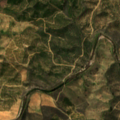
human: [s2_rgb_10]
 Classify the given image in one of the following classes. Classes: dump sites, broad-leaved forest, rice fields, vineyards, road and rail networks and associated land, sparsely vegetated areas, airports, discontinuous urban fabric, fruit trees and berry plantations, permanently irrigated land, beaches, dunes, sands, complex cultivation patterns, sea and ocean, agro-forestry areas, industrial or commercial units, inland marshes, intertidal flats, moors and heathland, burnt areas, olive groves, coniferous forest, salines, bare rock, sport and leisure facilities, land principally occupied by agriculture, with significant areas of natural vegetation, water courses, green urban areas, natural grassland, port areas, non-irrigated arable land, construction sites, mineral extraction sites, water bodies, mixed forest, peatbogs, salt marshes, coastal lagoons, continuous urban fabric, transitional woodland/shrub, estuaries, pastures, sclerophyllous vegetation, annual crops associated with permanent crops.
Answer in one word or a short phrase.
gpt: land principally occupied by agriculture, with significant areas of natural vegetation, sclerophyllous vegetation, transitional woodland/shrub